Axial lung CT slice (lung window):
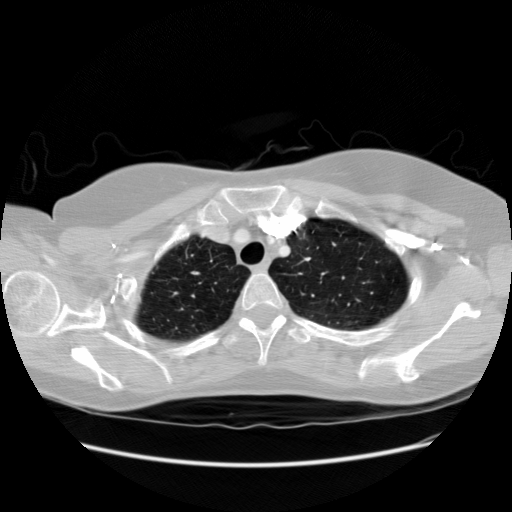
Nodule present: no